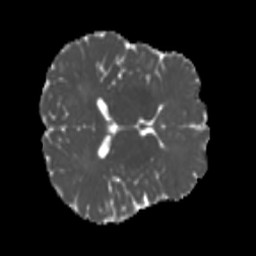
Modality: MD
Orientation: axial
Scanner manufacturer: siemens
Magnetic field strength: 3 T
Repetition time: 4 s
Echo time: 0.0594 s